Question: Calculate the minimum enclosing rectangle area of the following rectangle, where the sides of the enclosing rectangle must be parallel to the grid
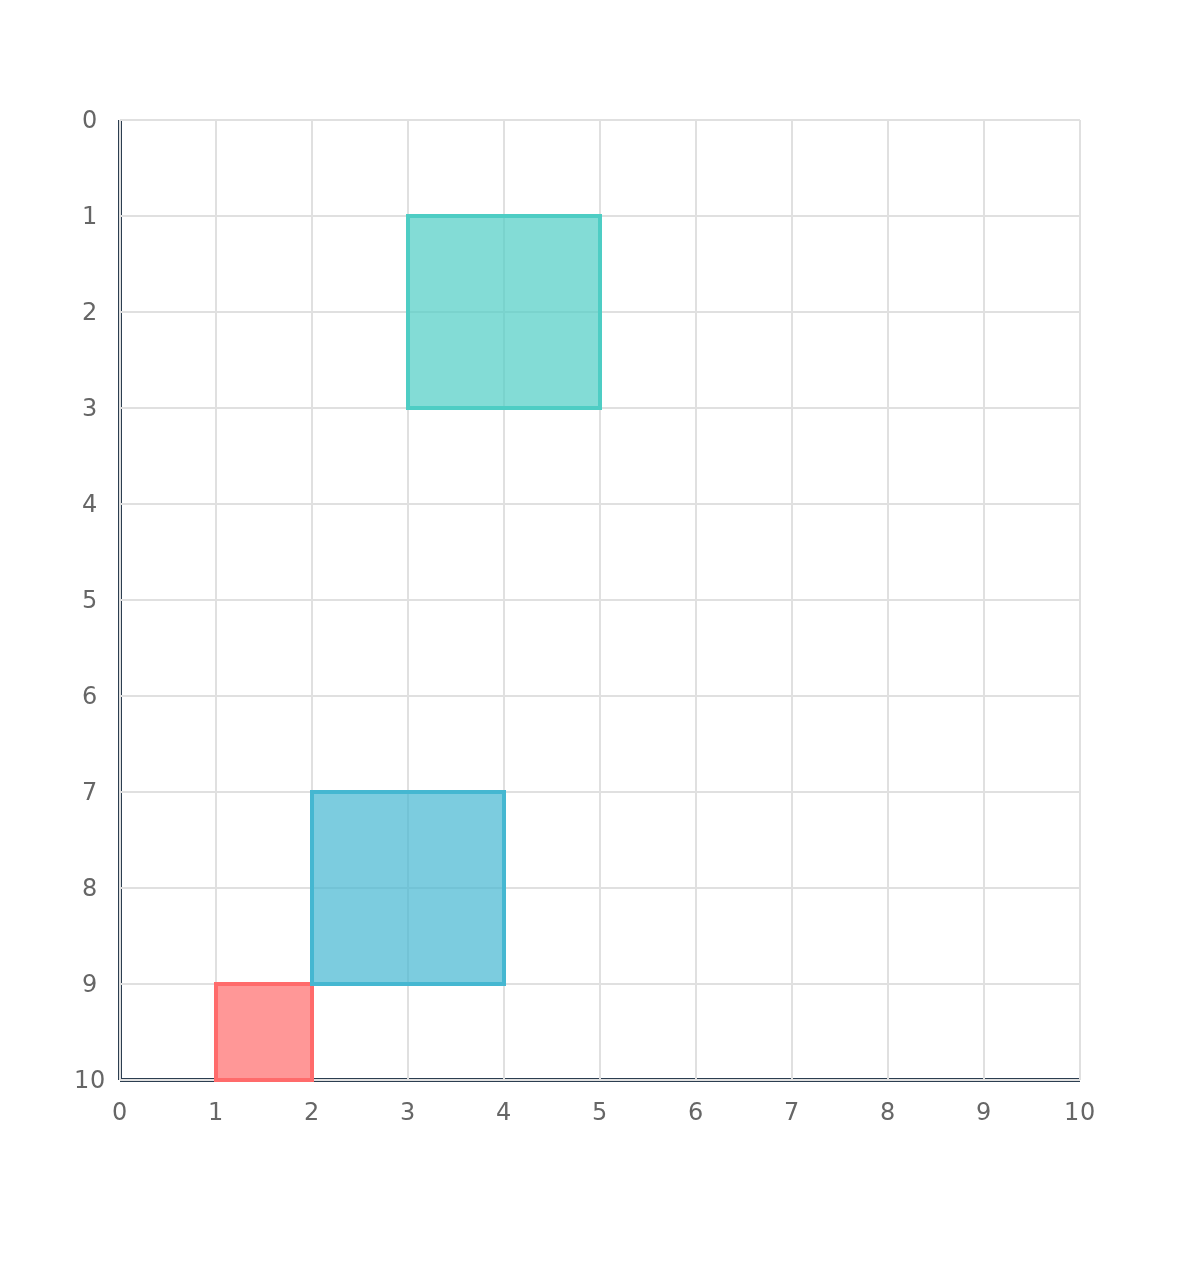
Answer: 36